Question: I need to know how to scale an image to fill a layout while respecting the images aspect ratio. I'm using the layout below. The ImageView that holds the drawable is "@+id/album_art". I originally thought I could programmatically get the width and height of "@+id/album_art_holder" at runtime and scale a drawable to the smaller dimension but I'm unable to obtain them. Any ideas?
'''
<LinearLayout
android:id="@+id/player_actionbar"
android:layout_width="fill_parent"
android:layout_height="48dip"
android:layout_alignParentTop="true"
android:gravity="center_vertical"
android:orientation="horizontal" >
<ImageButton
android:id="@+id/close"
android:layout_width="56dip"
android:layout_height="fill_parent"
android:padding="4dip"
android:scaleType="centerInside"
android:background="@drawable/bg_actionbar_item"
android:src="@drawable/icn_close" />
<View
android:layout_width="1dip"
android:layout_height="26dip"
android:background="#ff444444" />
<TextView
android:id="@+id/actionbar_title"
android:layout_width="0dip"
android:layout_height="fill_parent"
android:layout_weight="1"
android:textSize="18sp"
android:textColor="#ffffffff"
android:ellipsize="marquee"
android:gravity="center_vertical"
android:paddingLeft="6dip"
android:paddingRight="6dip"
android:singleLine="true"
android:layout_marginLeft="8dip"
android:text="@string/nowplaying_title" />
<ImageButton
android:id="@+id/play_queue"
android:layout_width="56dip"
android:layout_height="fill_parent"
android:padding="4dip"
android:scaleType="centerInside"
android:background="@drawable/bg_actionbar_item"
android:src="@drawable/icn_play_queue" />
</LinearLayout>
<RelativeLayout
android:layout_width="fill_parent"
android:layout_height="fill_parent"
android:layout_above="@+id/player_controller"
android:layout_below="@+id/player_actionbar" >
<LinearLayout
android:id="@+id/album_art_holder"
android:layout_width="match_parent"
android:layout_height="match_parent"
android:layout_above="@+id/player_info"
android:padding="12dip"
android:background="@null" >
<ImageView
android:id="@+id/album_art"
android:layout_width="wrap_content"
android:layout_height="wrap_content"
android:background="@null" />
</LinearLayout>
<LinearLayout
android:id="@+id/player_info"
android:layout_width="fill_parent"
android:layout_height="wrap_content"
android:layout_alignParentBottom="true"
android:layout_marginTop="10dip"
android:gravity="center_horizontal"
android:orientation="vertical" >
<TextView
android:id="@+id/track_number_text"
android:layout_width="wrap_content"
android:layout_height="wrap_content"
android:paddingTop="5dip"
android:textSize="13dip"
android:textStyle="normal"
android:textColor="#ffa9a9a9"
android:singleLine="true" />
<TextView
android:id="@+id/trackname"
android:layout_width="wrap_content"
android:layout_height="wrap_content"
android:textSize="17dip"
android:textStyle="bold"
android:textColor="#ffffffff"
android:ellipsize="marquee"
android:singleLine="true" />
<TextView
android:id="@+id/artist_and_album"
android:layout_width="wrap_content"
android:layout_height="wrap_content"
android:textSize="13dip"
android:textStyle="normal"
android:textColor="#ffa9a9a9"
android:ellipsize="marquee"
android:singleLine="true" />
</LinearLayout>
</RelativeLayout>
<LinearLayout
android:id="@+id/player_controller"
android:layout_width="fill_parent"
android:layout_height="wrap_content"
android:layout_alignParentBottom="true"
android:orientation="vertical" >
<LinearLayout
android:layout_width="fill_parent"
android:layout_height="40dip"
android:paddingLeft="12dip"
android:paddingRight="12dip"
android:gravity="center_vertical"
android:orientation="horizontal" >
<TextView
android:id="@+id/position_text"
android:layout_width="wrap_content"
android:layout_height="wrap_content"
android:paddingRight="6dip"
android:textSize="12dip"
android:textColor="#ffbbbbbb"
android:gravity="right" />
<SeekBar
android:id="@+id/seek_bar"
android:layout_width="0dip"
android:layout_height="wrap_content"
android:layout_weight="1"
android:gravity="center_vertical"
android:paddingLeft="9dip"
android:paddingRight="9dip"
android:progress="0"
android:progressDrawable="@drawable/player_progress_drawable"
android:thumb="@drawable/player_progress_thumb"
android:thumbOffset="9dip"
android:maxHeight="2dip"
android:minHeight="2dip" />
<TextView
android:id="@+id/duration_text"
android:layout_width="wrap_content"
android:layout_height="wrap_content"
android:paddingLeft="6dip"
android:textSize="12dip"
android:textColor="#ffbbbbbb"
android:gravity="left" />
</LinearLayout>
<RelativeLayout
android:layout_width="fill_parent"
android:layout_height="60dip"
android:orientation="horizontal" >
<ImageButton
android:id="@+id/shuffle_button"
android:layout_width="wrap_content"
android:layout_height="wrap_content"
android:layout_alignParentLeft="true"
android:paddingBottom="20dip"
android:paddingLeft="12dip"
android:paddingRight="10dip"
android:paddingTop="8dip"
android:background="@null"
android:src="@drawable/btn_player_shuffle_normal" />
<LinearLayout
android:layout_width="fill_parent"
android:layout_height="fill_parent"
android:layout_toLeftOf="@+id/repeat_button"
android:layout_toRightOf="@+id/shuffle_button"
android:paddingLeft="10dip"
android:paddingRight="10dip"
android:gravity="center_vertical"
android:orientation="horizontal" >
<net.sourceforge.servestream.button.RepeatingImageButton
android:id="@+id/previous_button"
android:background="@null"
android:paddingBottom="20dip"
android:layout_width="0dip"
android:layout_height="wrap_content"
android:layout_weight="1"
android:src="@drawable/btn_player_prev" />
<ImageButton
android:id="@+id/play_pause_button"
android:layout_width="0dip"
android:layout_height="wrap_content"
android:layout_weight="1"
android:paddingBottom="20dip"
android:background="@null"
android:src="@drawable/btn_player_play" />
<net.sourceforge.servestream.button.RepeatingImageButton
android:id="@+id/next_button"
android:layout_width="0dip"
android:layout_height="wrap_content"
android:layout_weight="1"
android:paddingBottom="20dip"
android:background="@null"
android:src="@drawable/btn_player_next" />
</LinearLayout>
<ImageButton
android:id="@+id/repeat_button"
android:layout_width="wrap_content"
android:layout_height="wrap_content"
android:layout_alignParentRight="true"
android:paddingBottom="20dip"
android:paddingLeft="10dip"
android:paddingRight="12dip"
android:paddingTop="8dip"
android:background="@null"
android:src="@drawable/btn_player_repeat_normal" />
</RelativeLayout>
</LinearLayout>
'''
Here is a picture of the layout:

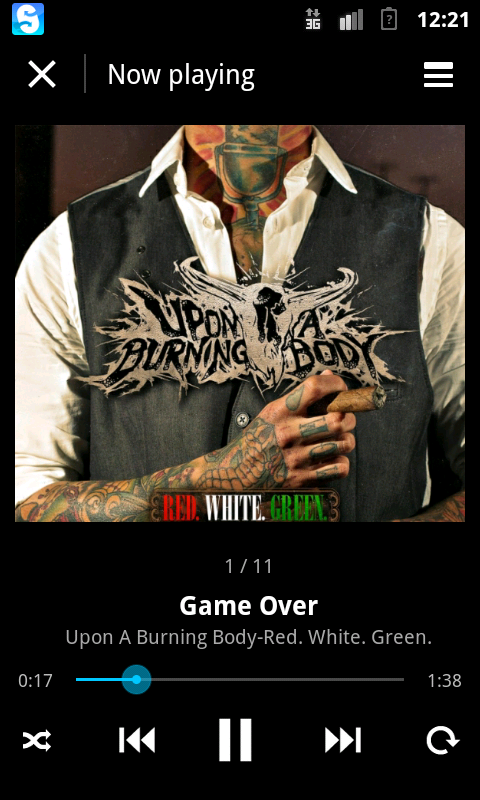
Answer: You can get the width and height in onWindowFocusChanged as follows
'''
@Override
public void onWindowFocusChanged(boolean hasFocus) {
int width = mImageView.getWidth();
int height = mImageView.getHeight();
Log.d(TAG, "Width is "+width +" height is "+height);
Drawable dr = getResources().getDrawable(R.drawable.wall);
Bitmap bitmap = ((BitmapDrawable) dr).getBitmap();
// Scale it to 50 x 50
Drawable d = new BitmapDrawable(getResources(), Bitmap.createScaledBitmap(bitmap, width, height, true));
mImageView.setBackgroundDrawable(d);
}
'''